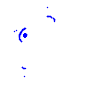
Particle: kaon